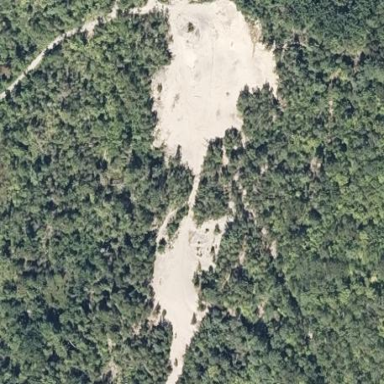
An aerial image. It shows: Sandy area in nature.